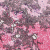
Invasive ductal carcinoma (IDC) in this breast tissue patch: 0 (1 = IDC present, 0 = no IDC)